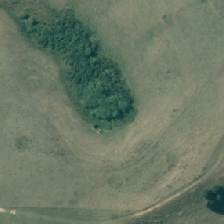
Land cover: deciduous_hardwood